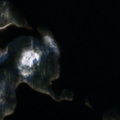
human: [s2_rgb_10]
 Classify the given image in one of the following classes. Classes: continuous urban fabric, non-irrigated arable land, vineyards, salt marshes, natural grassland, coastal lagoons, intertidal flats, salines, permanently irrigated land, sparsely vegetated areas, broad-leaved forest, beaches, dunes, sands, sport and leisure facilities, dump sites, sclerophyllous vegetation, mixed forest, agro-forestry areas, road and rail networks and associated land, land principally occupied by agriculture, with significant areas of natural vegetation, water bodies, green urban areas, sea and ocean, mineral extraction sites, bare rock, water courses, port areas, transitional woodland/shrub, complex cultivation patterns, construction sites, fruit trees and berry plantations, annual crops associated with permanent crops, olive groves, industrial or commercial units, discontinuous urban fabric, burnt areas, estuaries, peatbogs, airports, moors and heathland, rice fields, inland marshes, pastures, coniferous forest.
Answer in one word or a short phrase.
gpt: coniferous forest, mixed forest, water bodies